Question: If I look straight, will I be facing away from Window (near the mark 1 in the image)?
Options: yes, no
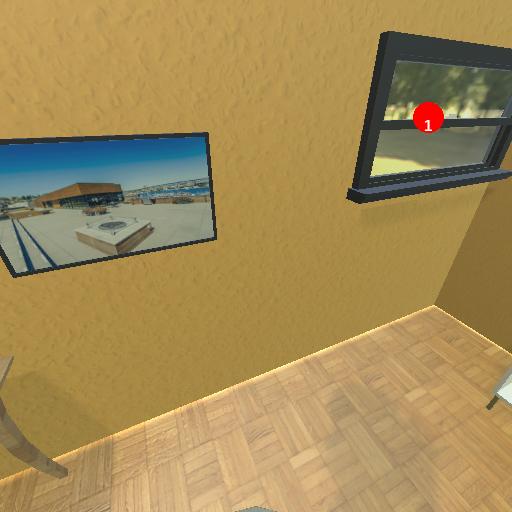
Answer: yes